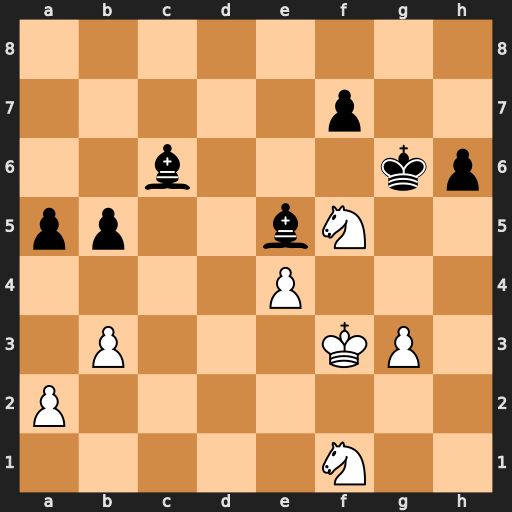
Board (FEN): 8/5p2/2b3kp/pp2bN2/4P3/1P3KP1/P7/5N2
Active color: w
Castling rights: -
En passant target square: -
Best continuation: Ne7+ Kf6 Nxc6